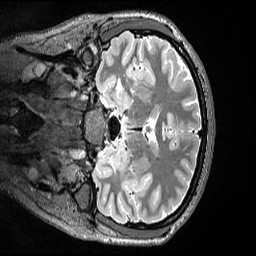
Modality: T2w
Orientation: coronal
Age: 20
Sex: female
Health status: healthy
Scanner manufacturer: siemens
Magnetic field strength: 3 T
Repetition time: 3.2 s
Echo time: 0.563 s